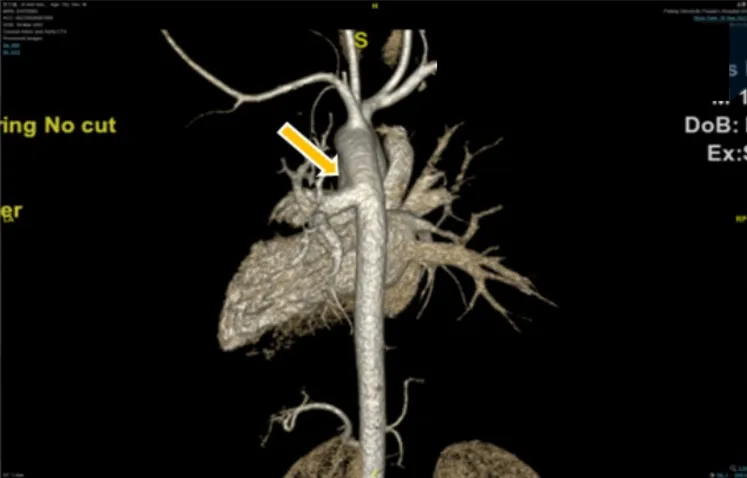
Preoperative three-dimensional angiography. Anomalous origin of the left pulmonary artery from descending aorta is indicated by the yellow arrow.
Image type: radiology (ct)